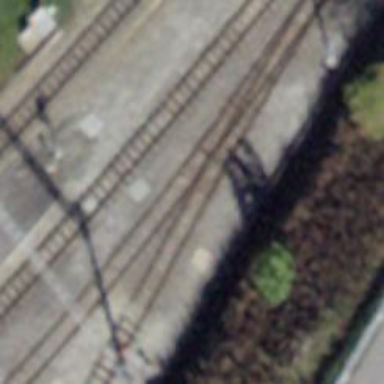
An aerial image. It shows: Narrow-gauge railway siding with one track.